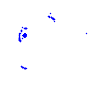
Particle: electron